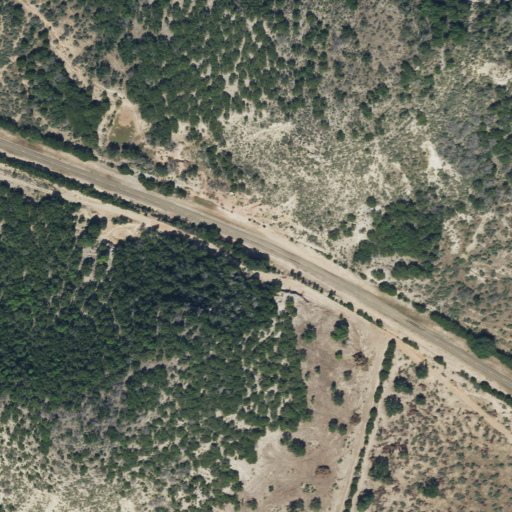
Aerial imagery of gap in Texas named Cedar Gap containing shrub, evergreen forest, low intensity development, medium intensity development, deciduous forest, and open development